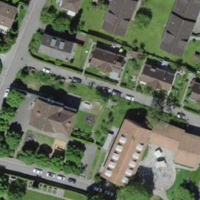
EUNIS habitat code: 55
Species observed at this site:
Symphoricarpos albus